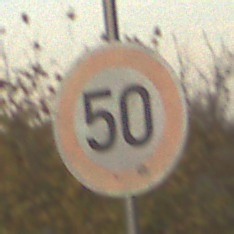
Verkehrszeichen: Geschwindigkeit50
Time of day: SunriseSunset
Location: Outdoor (Nature)
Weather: PartlyCloudy
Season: NotSpecified
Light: Natural